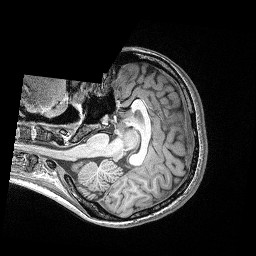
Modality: T1w
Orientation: axial
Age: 25
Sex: female
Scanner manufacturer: siemens
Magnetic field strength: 3 T
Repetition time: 2.4 s
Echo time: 0.03 s